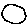
Label: circle